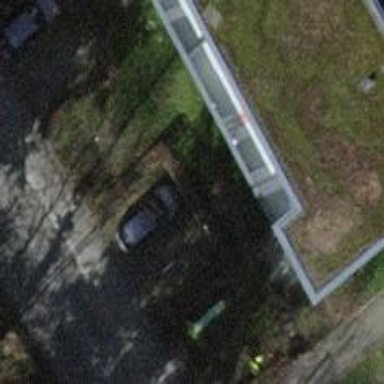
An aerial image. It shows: Car-sharing service available at this location.